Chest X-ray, AP view. Patient: 40 years old, sex M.
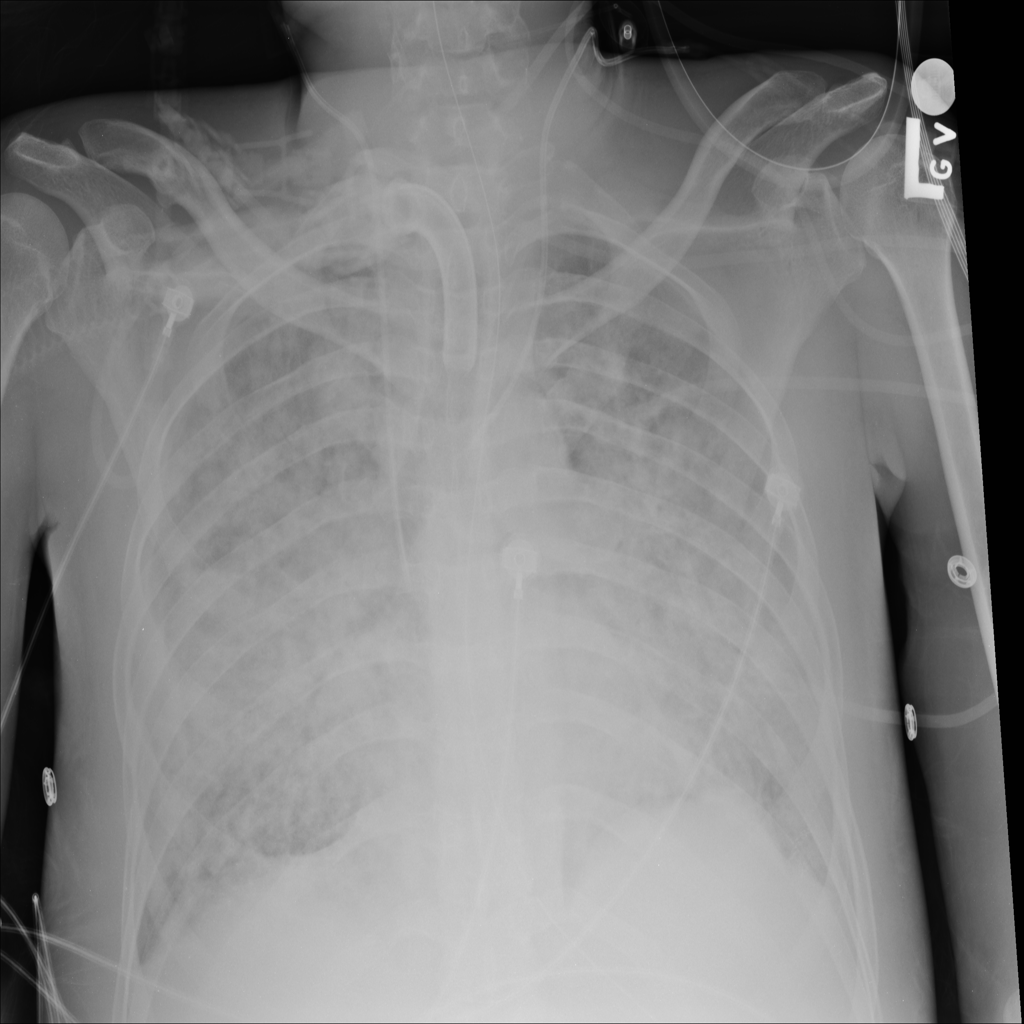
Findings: No Finding